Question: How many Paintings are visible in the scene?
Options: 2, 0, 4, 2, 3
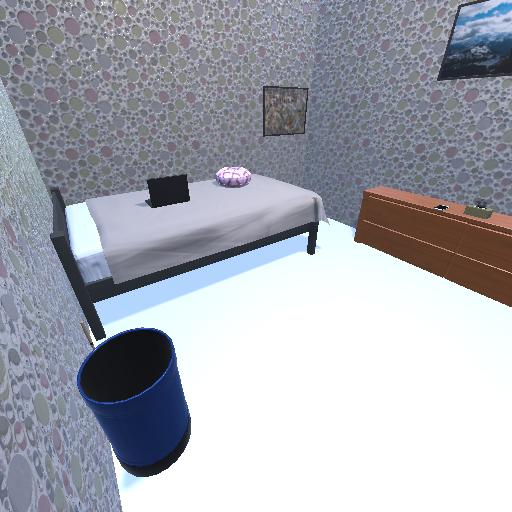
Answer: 2